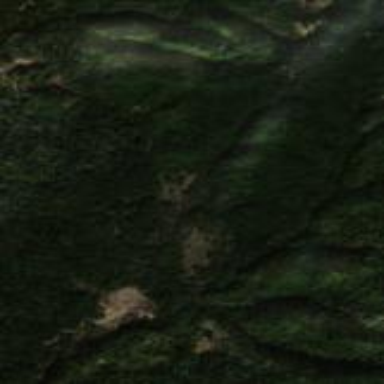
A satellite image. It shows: Forest area.